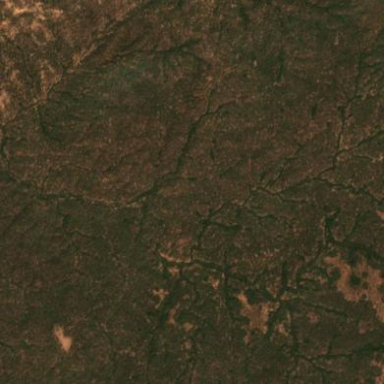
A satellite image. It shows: Forest area.